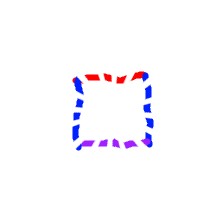
Shape: square